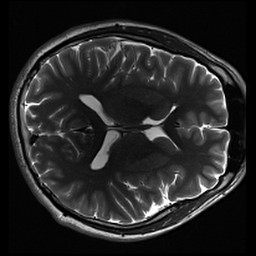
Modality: inplaneT2
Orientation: axial